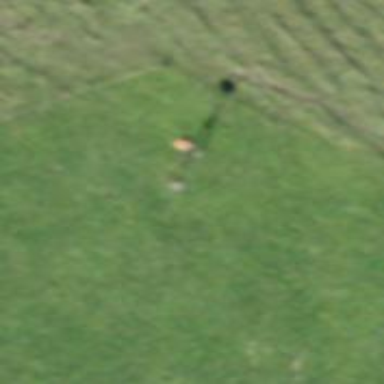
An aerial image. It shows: Pylon used for aerialway.